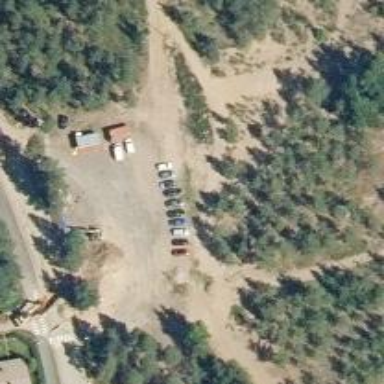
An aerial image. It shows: Disc golf tee area.